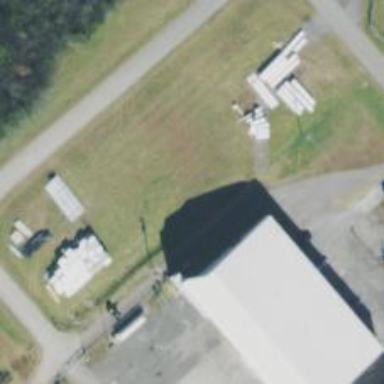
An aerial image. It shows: Hangar building at the airport.